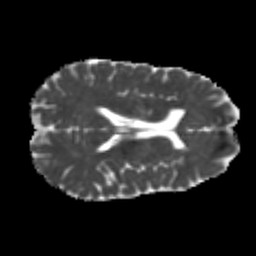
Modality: MD
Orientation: axial
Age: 24
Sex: male
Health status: healthy
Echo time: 0.074 s